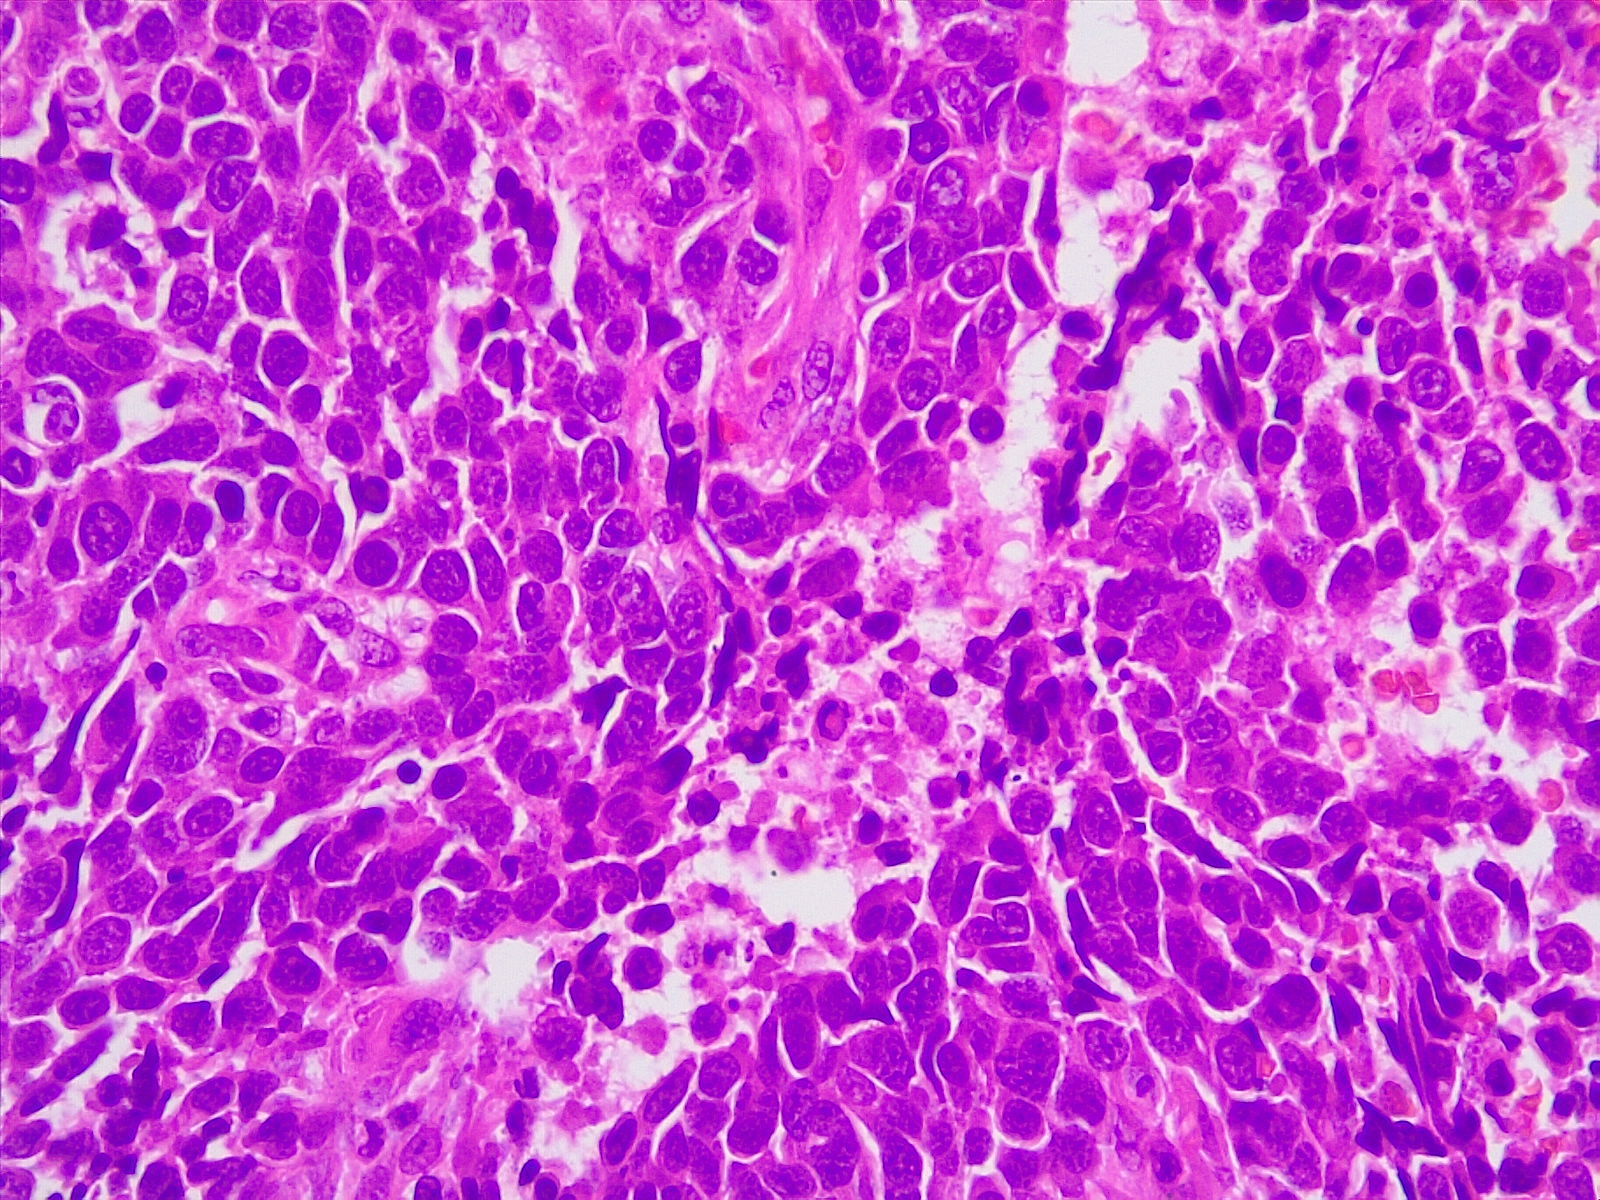
Label: lung squamous cell carcinoma, poorly differentiated